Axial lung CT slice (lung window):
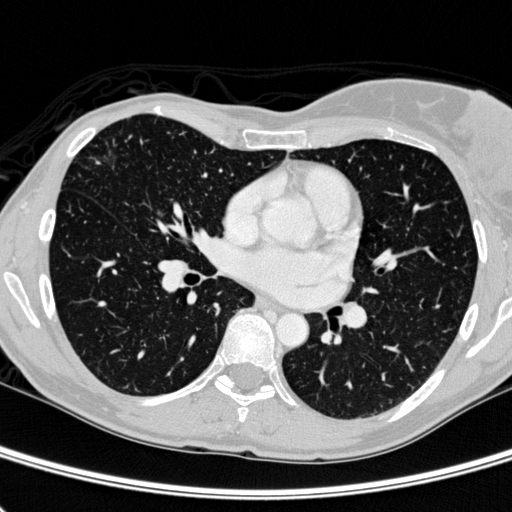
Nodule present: no